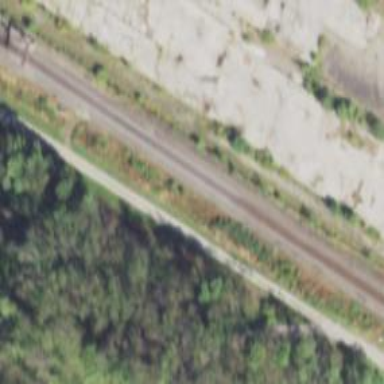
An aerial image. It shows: Railway siding for service.